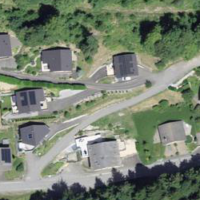
EUNIS habitat code: 44
Species observed at this site:
Vaccinium myrtillus
Salvia glutinosa